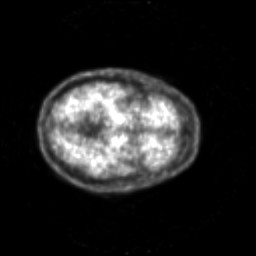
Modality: PET
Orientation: axial
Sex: male
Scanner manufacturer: siemens